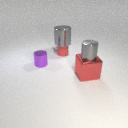
small purple metal cylinder to the left of large red metal cube